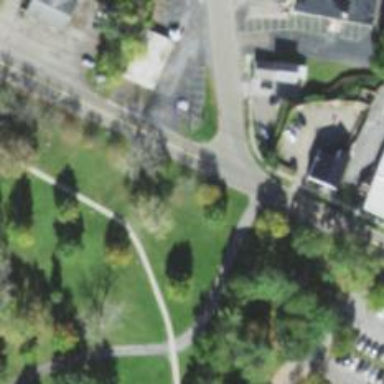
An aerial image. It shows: Disc golf tee area.